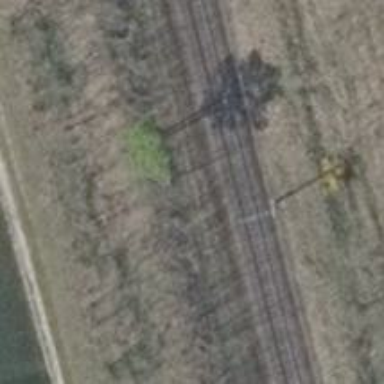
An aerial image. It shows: Milestone along the railway track with catenary mast.